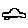
Label: car